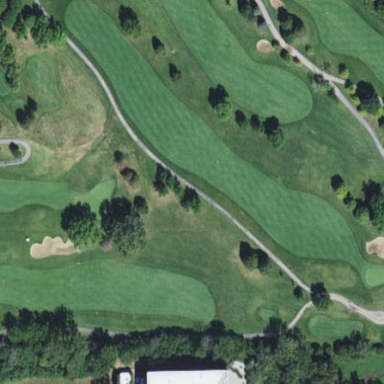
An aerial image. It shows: Well-maintained grassy area designated for golfing. It is mown fairway used for the sport of golf.